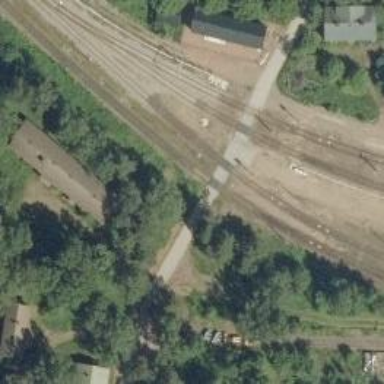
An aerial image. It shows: Level crossing with saltire marking.